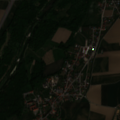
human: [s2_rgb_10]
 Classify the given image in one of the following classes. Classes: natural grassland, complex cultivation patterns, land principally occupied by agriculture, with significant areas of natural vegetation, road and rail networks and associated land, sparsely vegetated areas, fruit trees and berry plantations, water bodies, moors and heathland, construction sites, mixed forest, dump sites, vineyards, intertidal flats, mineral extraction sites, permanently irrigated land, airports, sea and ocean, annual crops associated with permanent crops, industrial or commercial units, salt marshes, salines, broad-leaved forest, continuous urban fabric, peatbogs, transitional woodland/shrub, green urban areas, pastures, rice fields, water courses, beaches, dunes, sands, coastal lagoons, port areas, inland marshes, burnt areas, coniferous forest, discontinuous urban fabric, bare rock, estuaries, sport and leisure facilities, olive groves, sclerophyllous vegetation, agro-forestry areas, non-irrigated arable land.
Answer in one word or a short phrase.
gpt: discontinuous urban fabric, non-irrigated arable land, complex cultivation patterns, broad-leaved forest